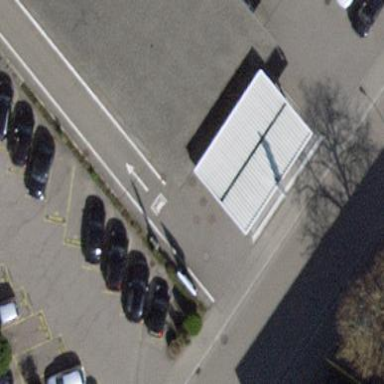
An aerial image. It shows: View of roof of building.